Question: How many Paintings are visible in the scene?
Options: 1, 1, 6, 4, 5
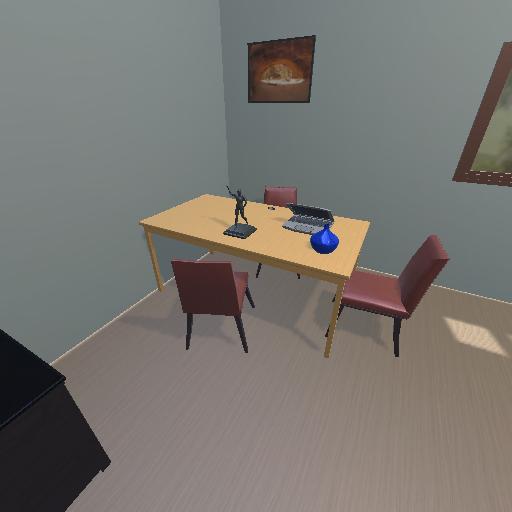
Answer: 1